Field crop: maize
Growth stage: 2
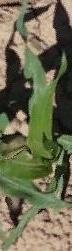
Species: maize